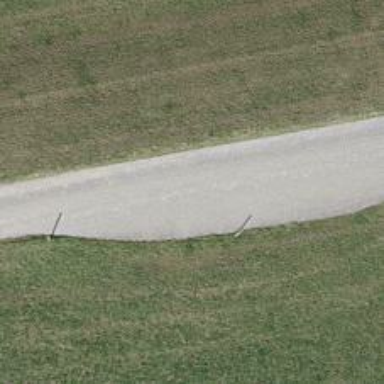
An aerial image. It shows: Passing place on the road.